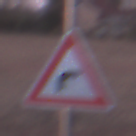
Verkehrszeichen: KurveRechts
Umgebung: Outdoor, Nature
Tageszeit: SunriseSunset
Wetter: Clear
Licht: Natural
Jahreszeit: NotSpecified
Kontrast: LowContrast